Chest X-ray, PA view. Patient: 57 years old, sex F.
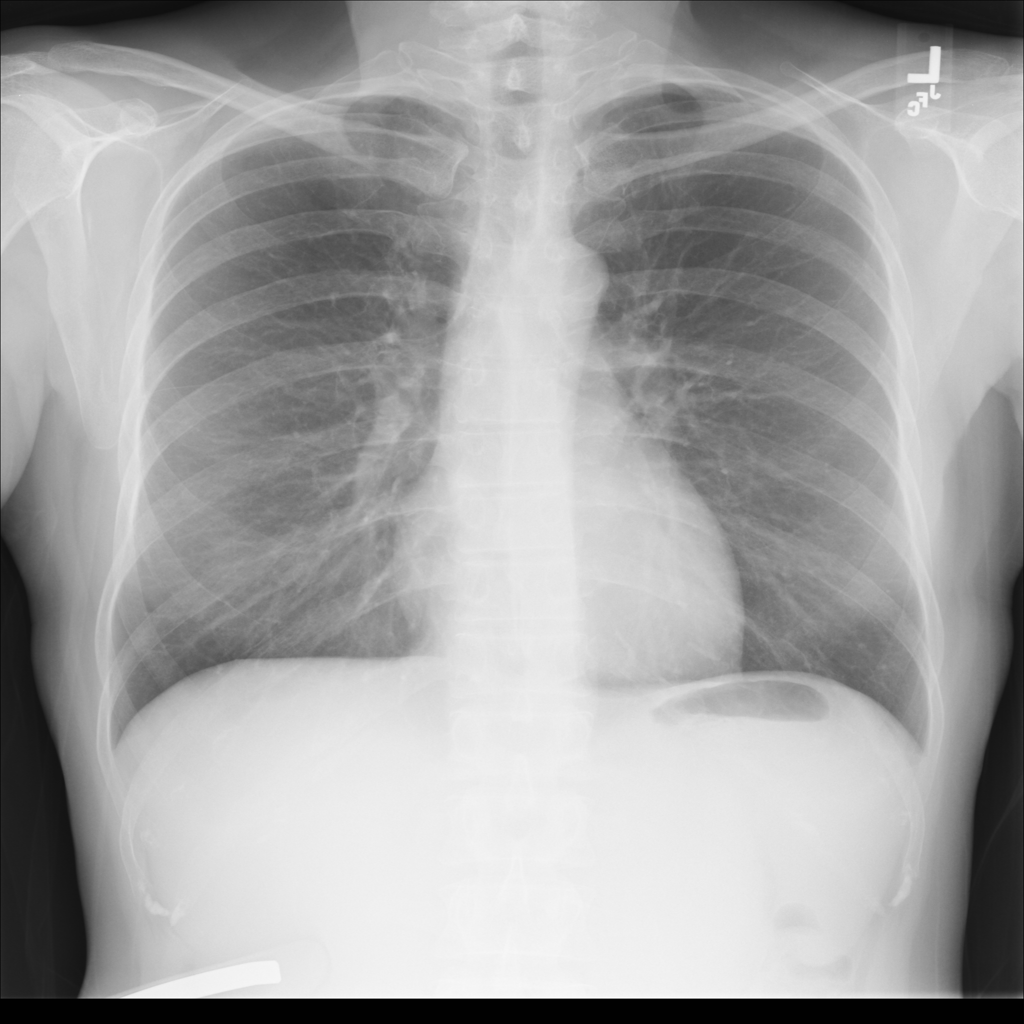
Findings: No Finding